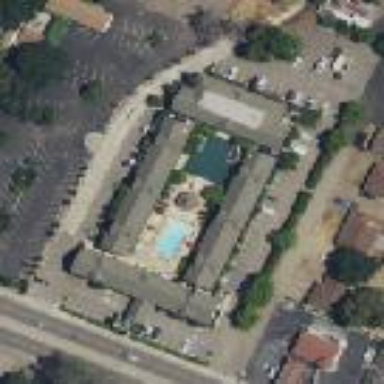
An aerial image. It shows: Hotel.